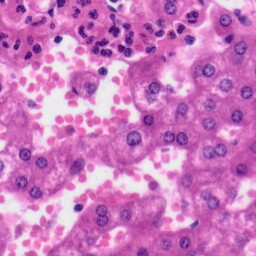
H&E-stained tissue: Liver